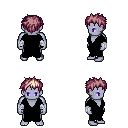
a pixel art fantasy rpg character, male body template, dark elf, purple skin, black robe, white pants, white blonde bedhead hairstyle, white cloth bandages, four views (front, back, left, right), 2x2 character sprite sheet, small pixel art, hard edges, no anti-aliasing